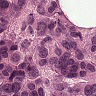
Metastatic tissue present: yes